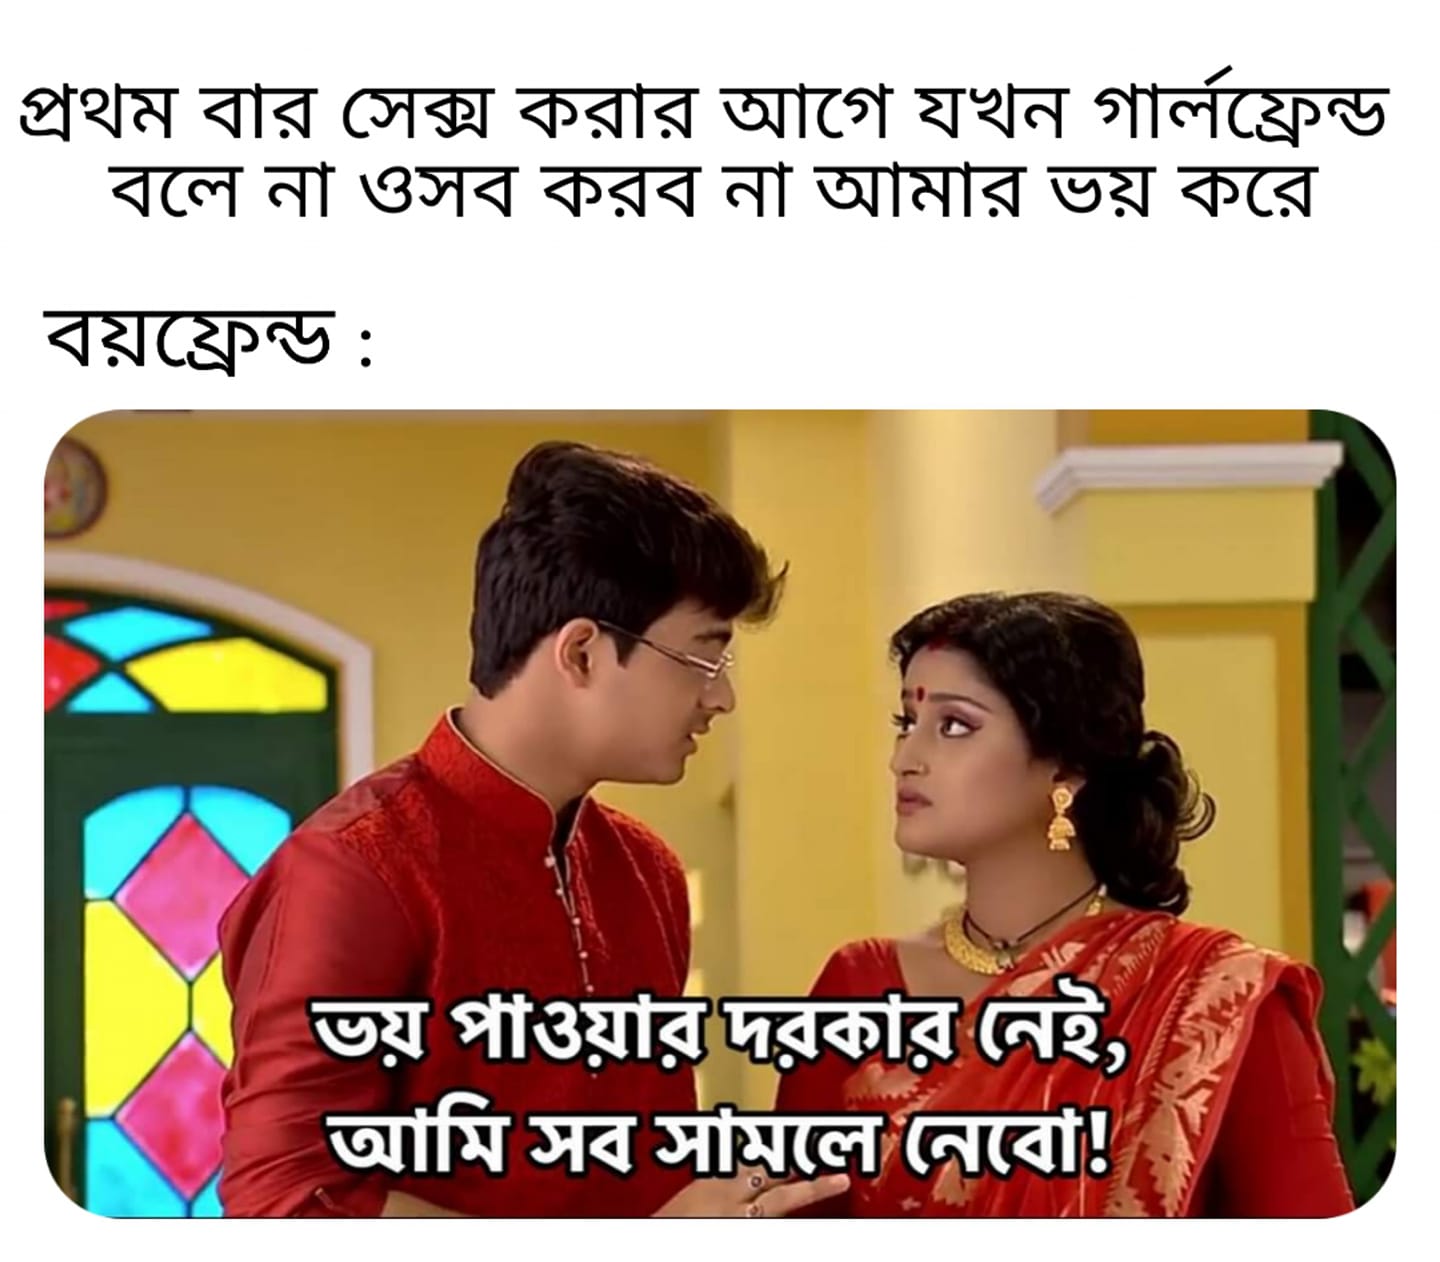
Caption:    প্রথম বার সেক্স করার আগে যখন গালফ্রেন্ড বলে না ওসব করব না আমার ভয় করে    বয়ফ্রেন্ড :  ভয় পাওয়ার দরকার নেই , আমি সব সামলে নেবো !
Label: hate